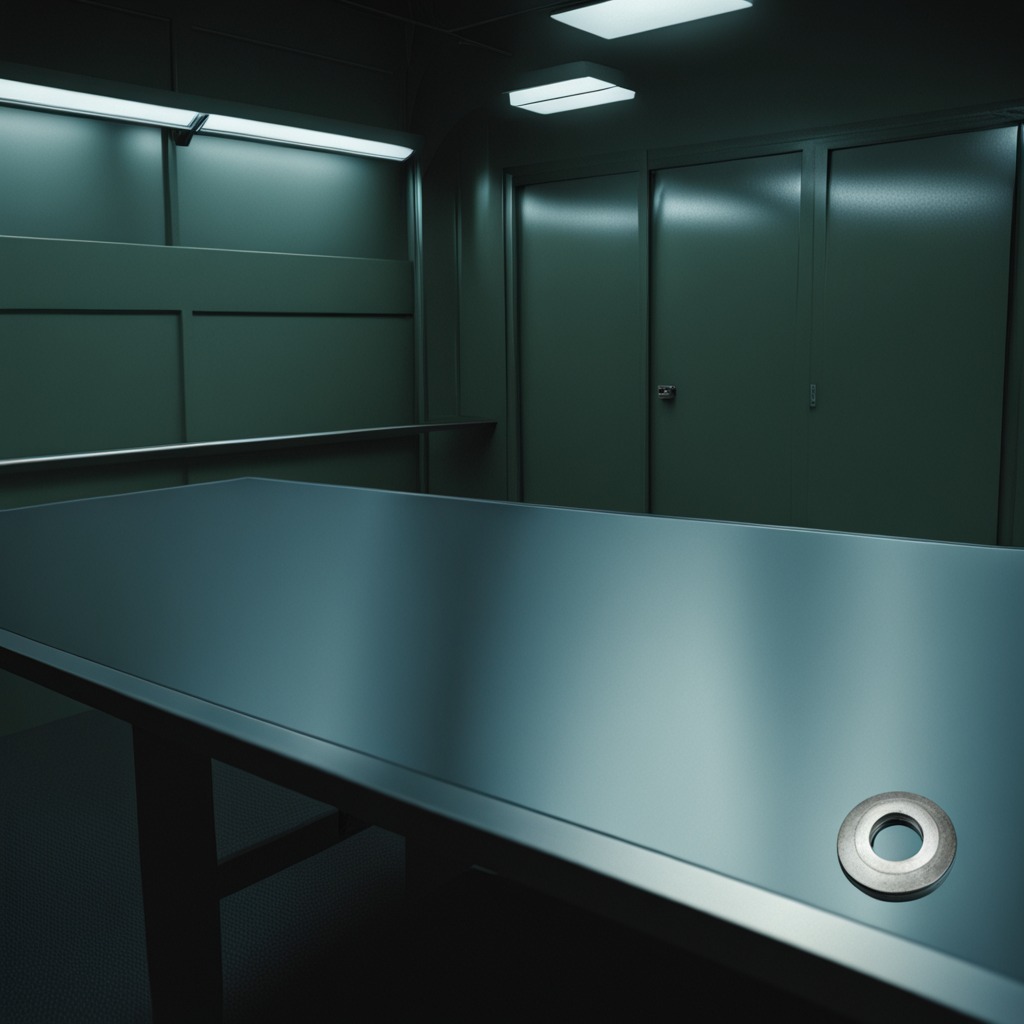
A flat metal washer is lying on the clean empty table in a railway signal maintenance room lit by harsh overhead fluorescents.